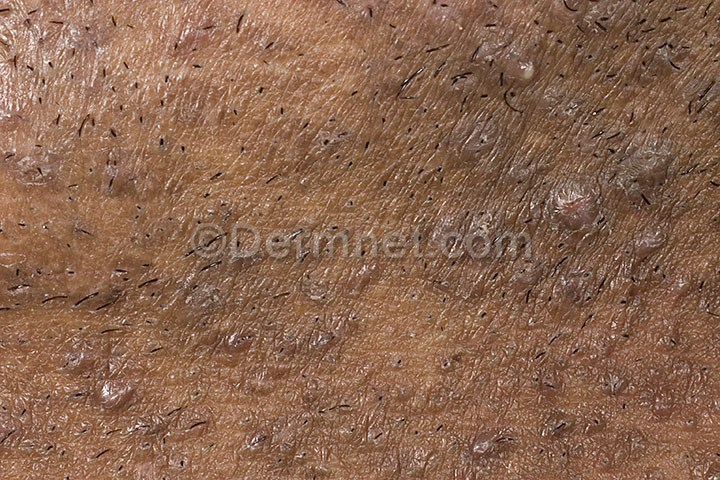
Disease: Cellulitis Impetigo and other Bacterial Infections